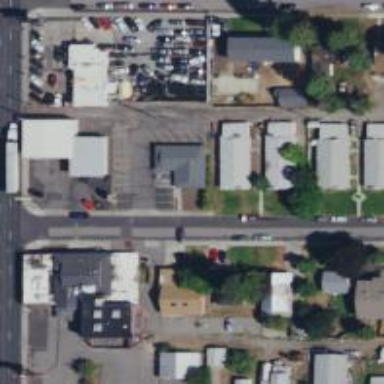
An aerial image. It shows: Alley classified as service road.